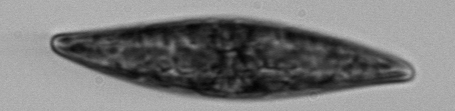
Label: Pleurosigma